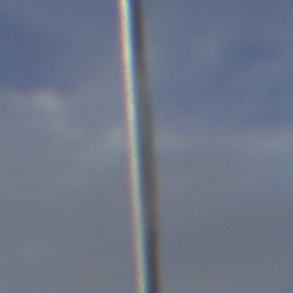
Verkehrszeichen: EndeGeschwindigkeit10
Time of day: MorningAfternoon
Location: Outdoor (Suburban)
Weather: PartlyCloudy
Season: NotSpecified
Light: Natural